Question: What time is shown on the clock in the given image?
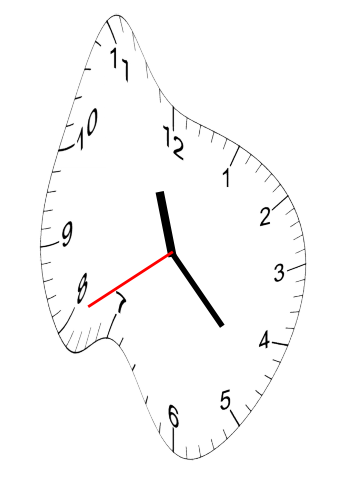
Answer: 11:22:40